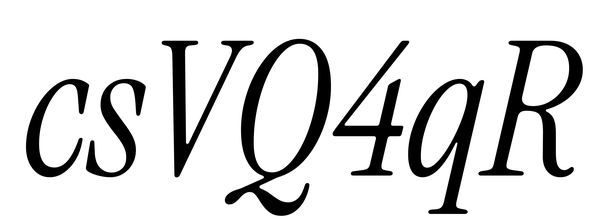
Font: InstrumentSerif-Italic